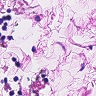
Metastatic tissue present: no